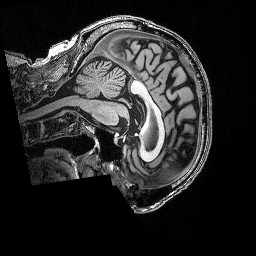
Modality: T1w
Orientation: sagittal
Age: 66
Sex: male
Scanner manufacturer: siemens
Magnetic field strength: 3 T
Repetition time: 2.53 s
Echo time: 0.0035 s